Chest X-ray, PA view. Patient: 12 years old, sex M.
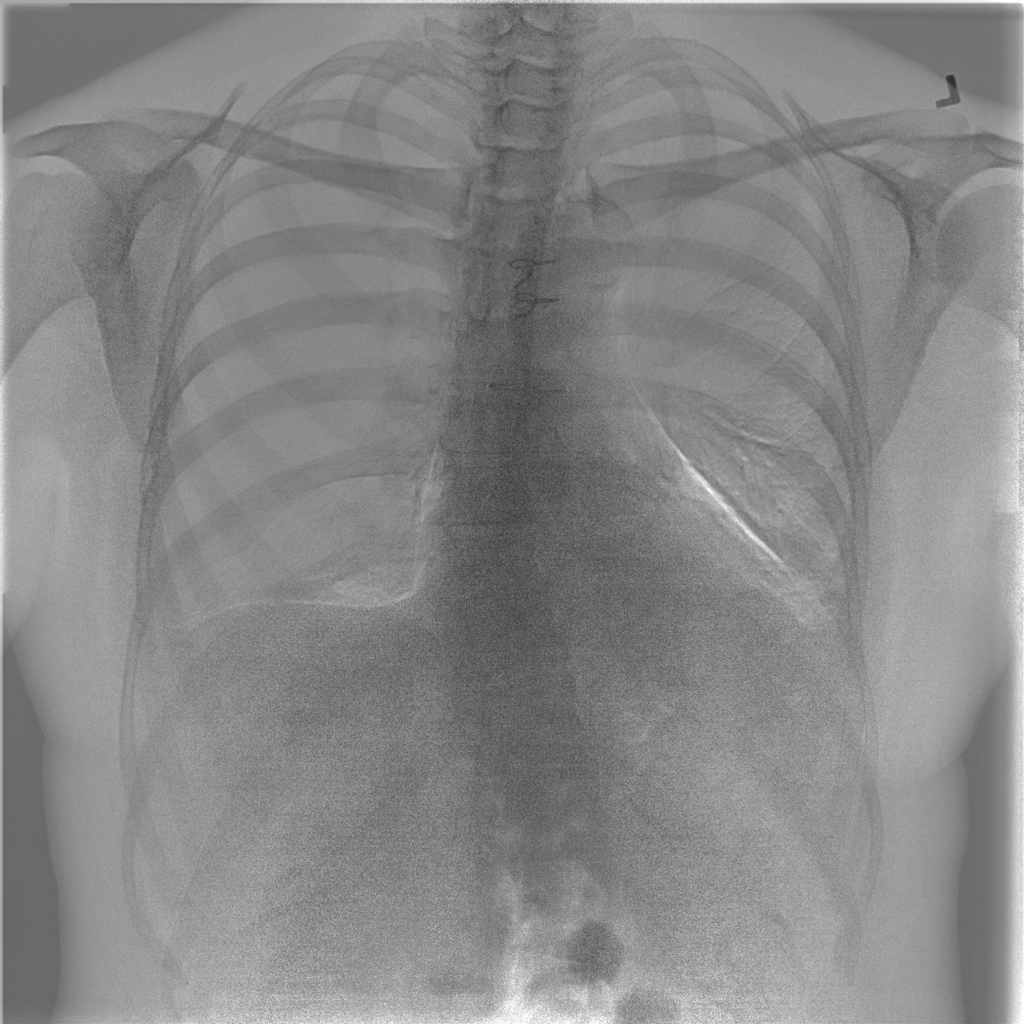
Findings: No Finding